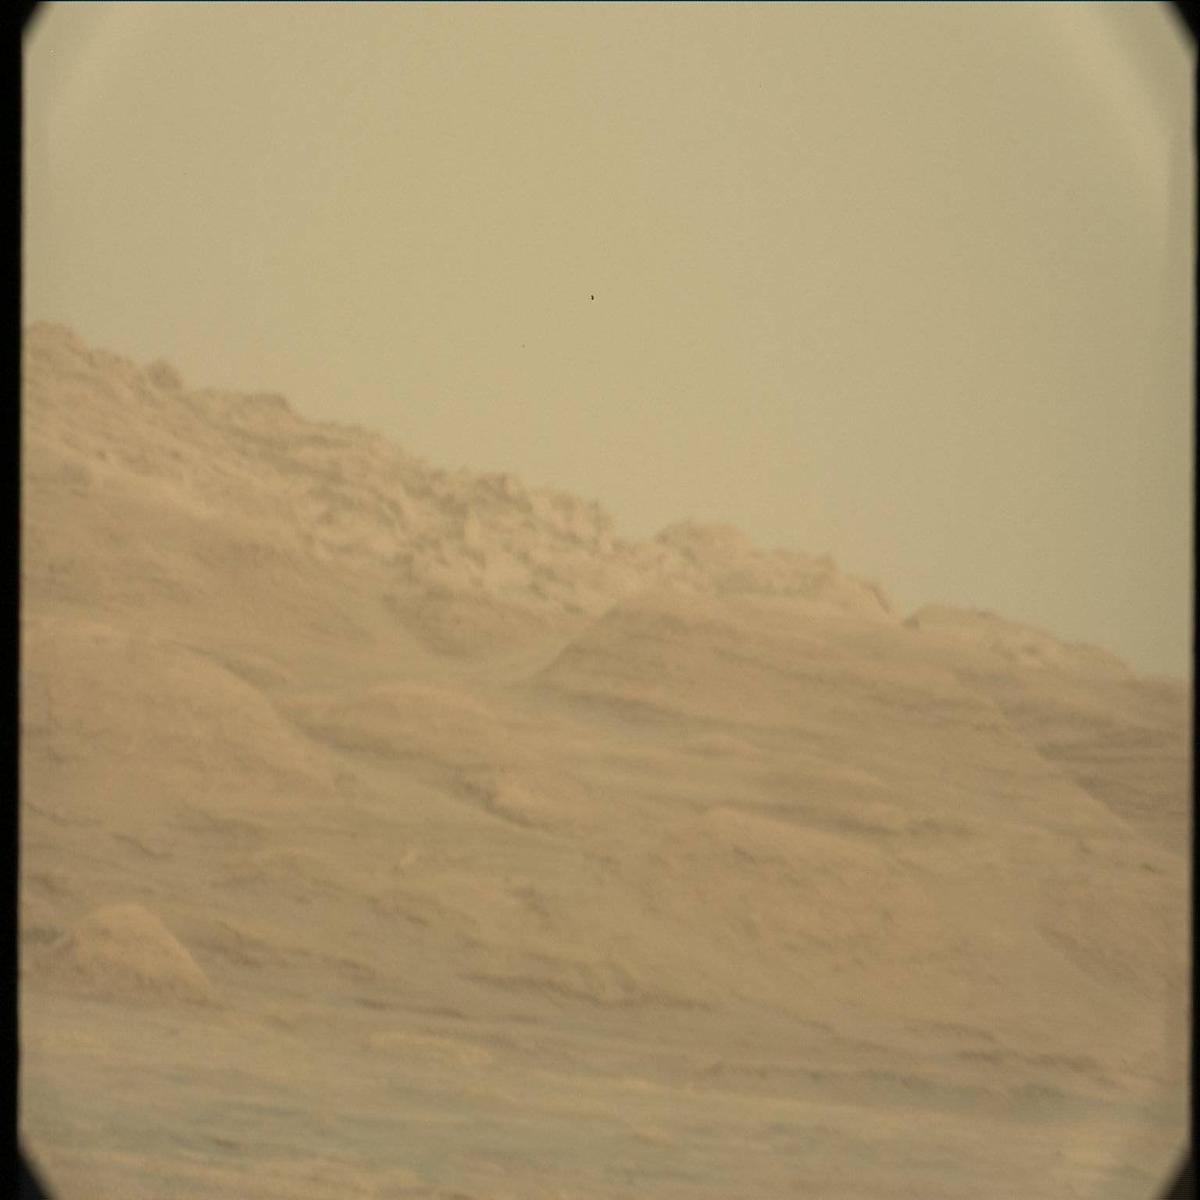
Terrain classes present: Ridge, Sand / Soil, Sky